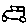
Label: car